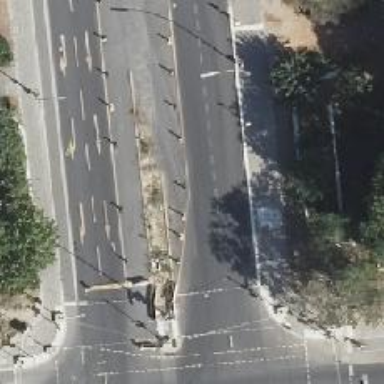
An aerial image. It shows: Secondary road with asphalt surface. There is cycleway on the right shared with buses.